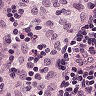
Metastatic tissue present: no